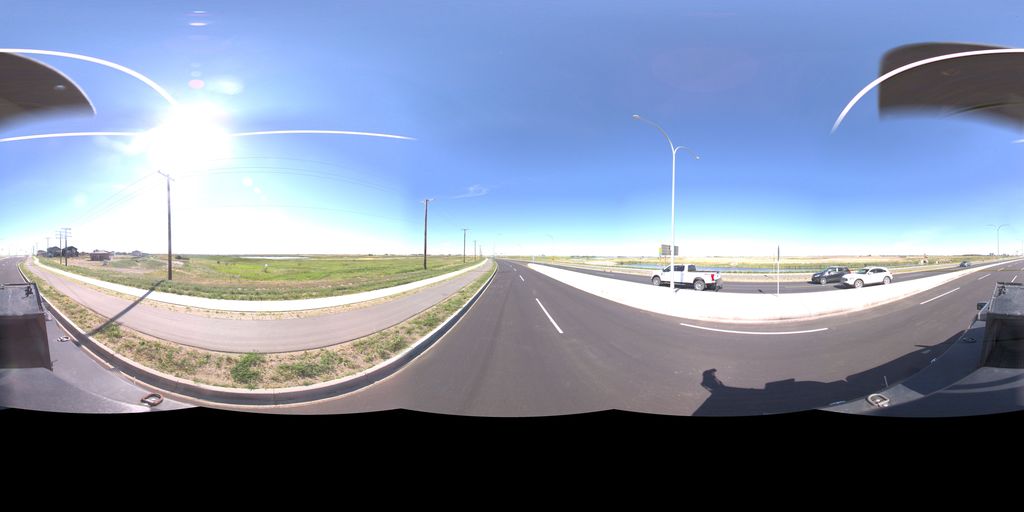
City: saskatoon